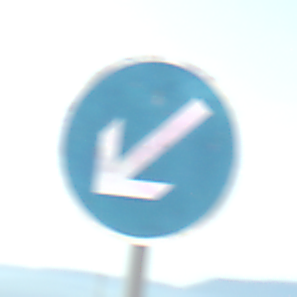
Verkehrszeichen: VorgeschriebeneVorbeifahrtLinks
Umgebung: Outdoor, Nature
Tageszeit: MorningAfternoon
Wetter: Clear
Licht: Natural
Jahreszeit: NotSpecified
Kontrast: HighContrast